Field crop: maize
Growth stage: 1
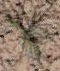
Species: salsola